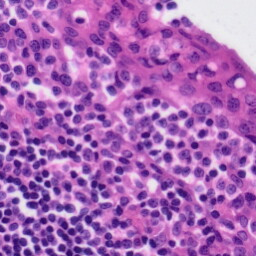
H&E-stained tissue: Tonsil